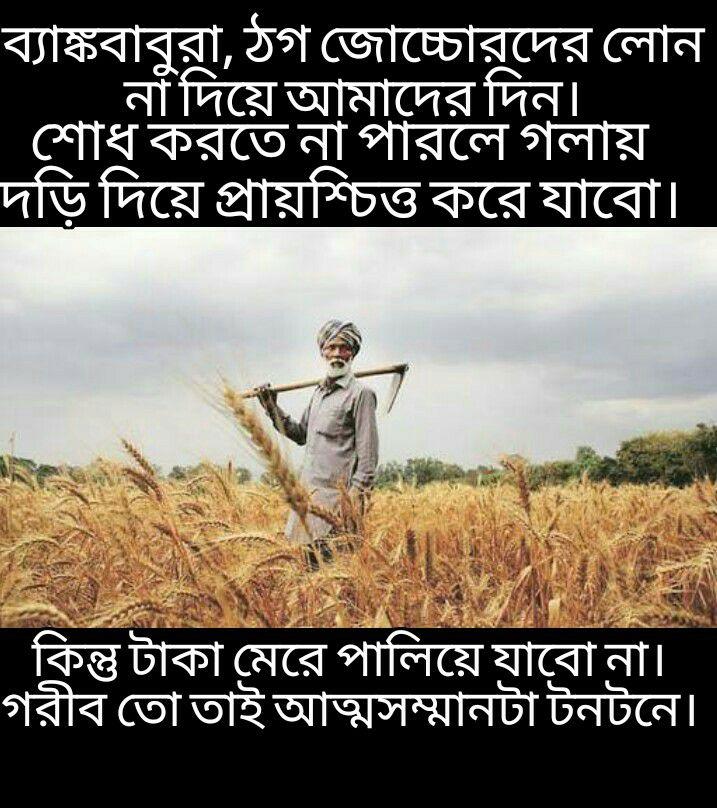
Text: বাঙ্কবাবুরা ঠগ জোচ্চোরদের লোন না দিয়ে আমাদের দিন। শোধ করতে না পারলে গলায় দড়ি দিয়ে প্রায়শ্চিত্ত করে যাব। কিন্তু টাকা মেরে পালিয়ে যাব না। গরিব তো তাই আত্মসম্মানটা টনটনে।
Label: Non Hate